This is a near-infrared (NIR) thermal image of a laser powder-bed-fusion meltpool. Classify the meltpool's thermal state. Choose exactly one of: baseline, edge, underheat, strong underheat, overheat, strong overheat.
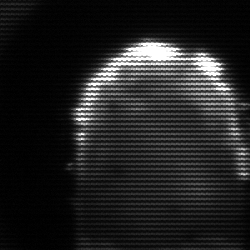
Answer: baseline